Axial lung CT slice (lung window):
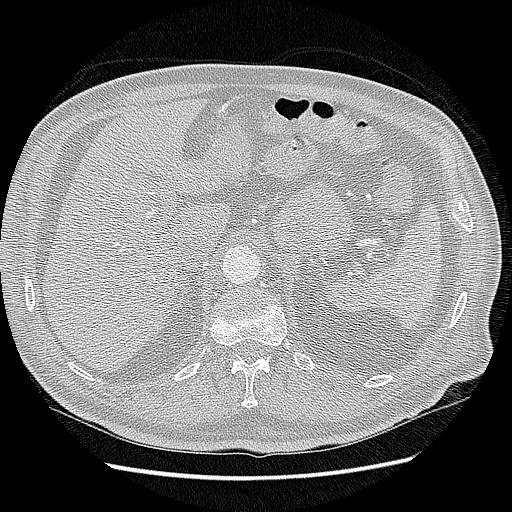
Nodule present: no